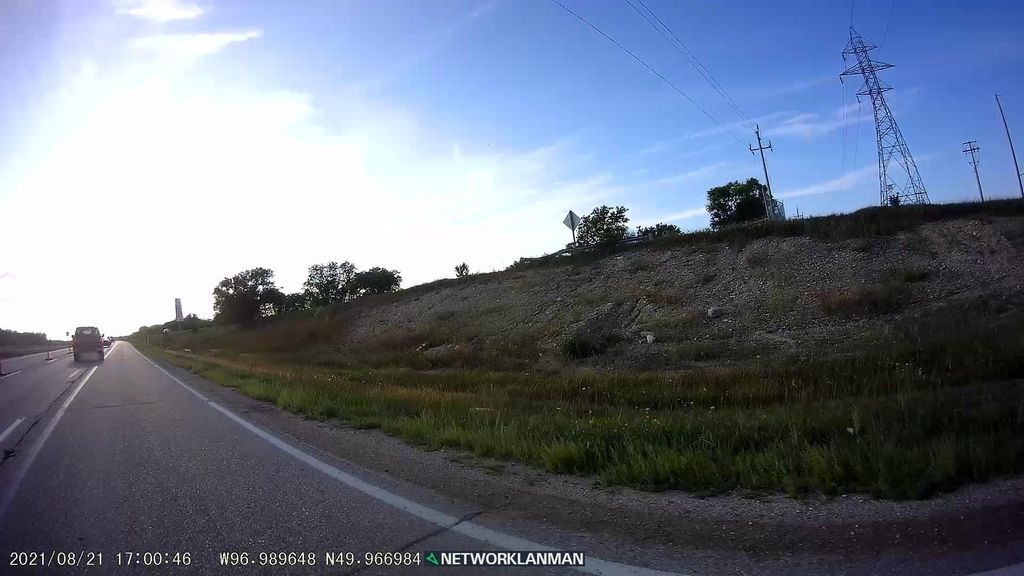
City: winnipeg